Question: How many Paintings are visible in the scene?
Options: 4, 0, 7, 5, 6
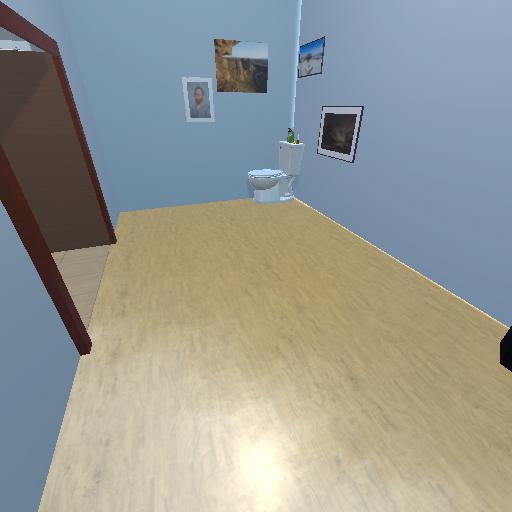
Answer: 4